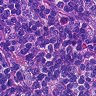
Metastatic tissue present: no